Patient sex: M
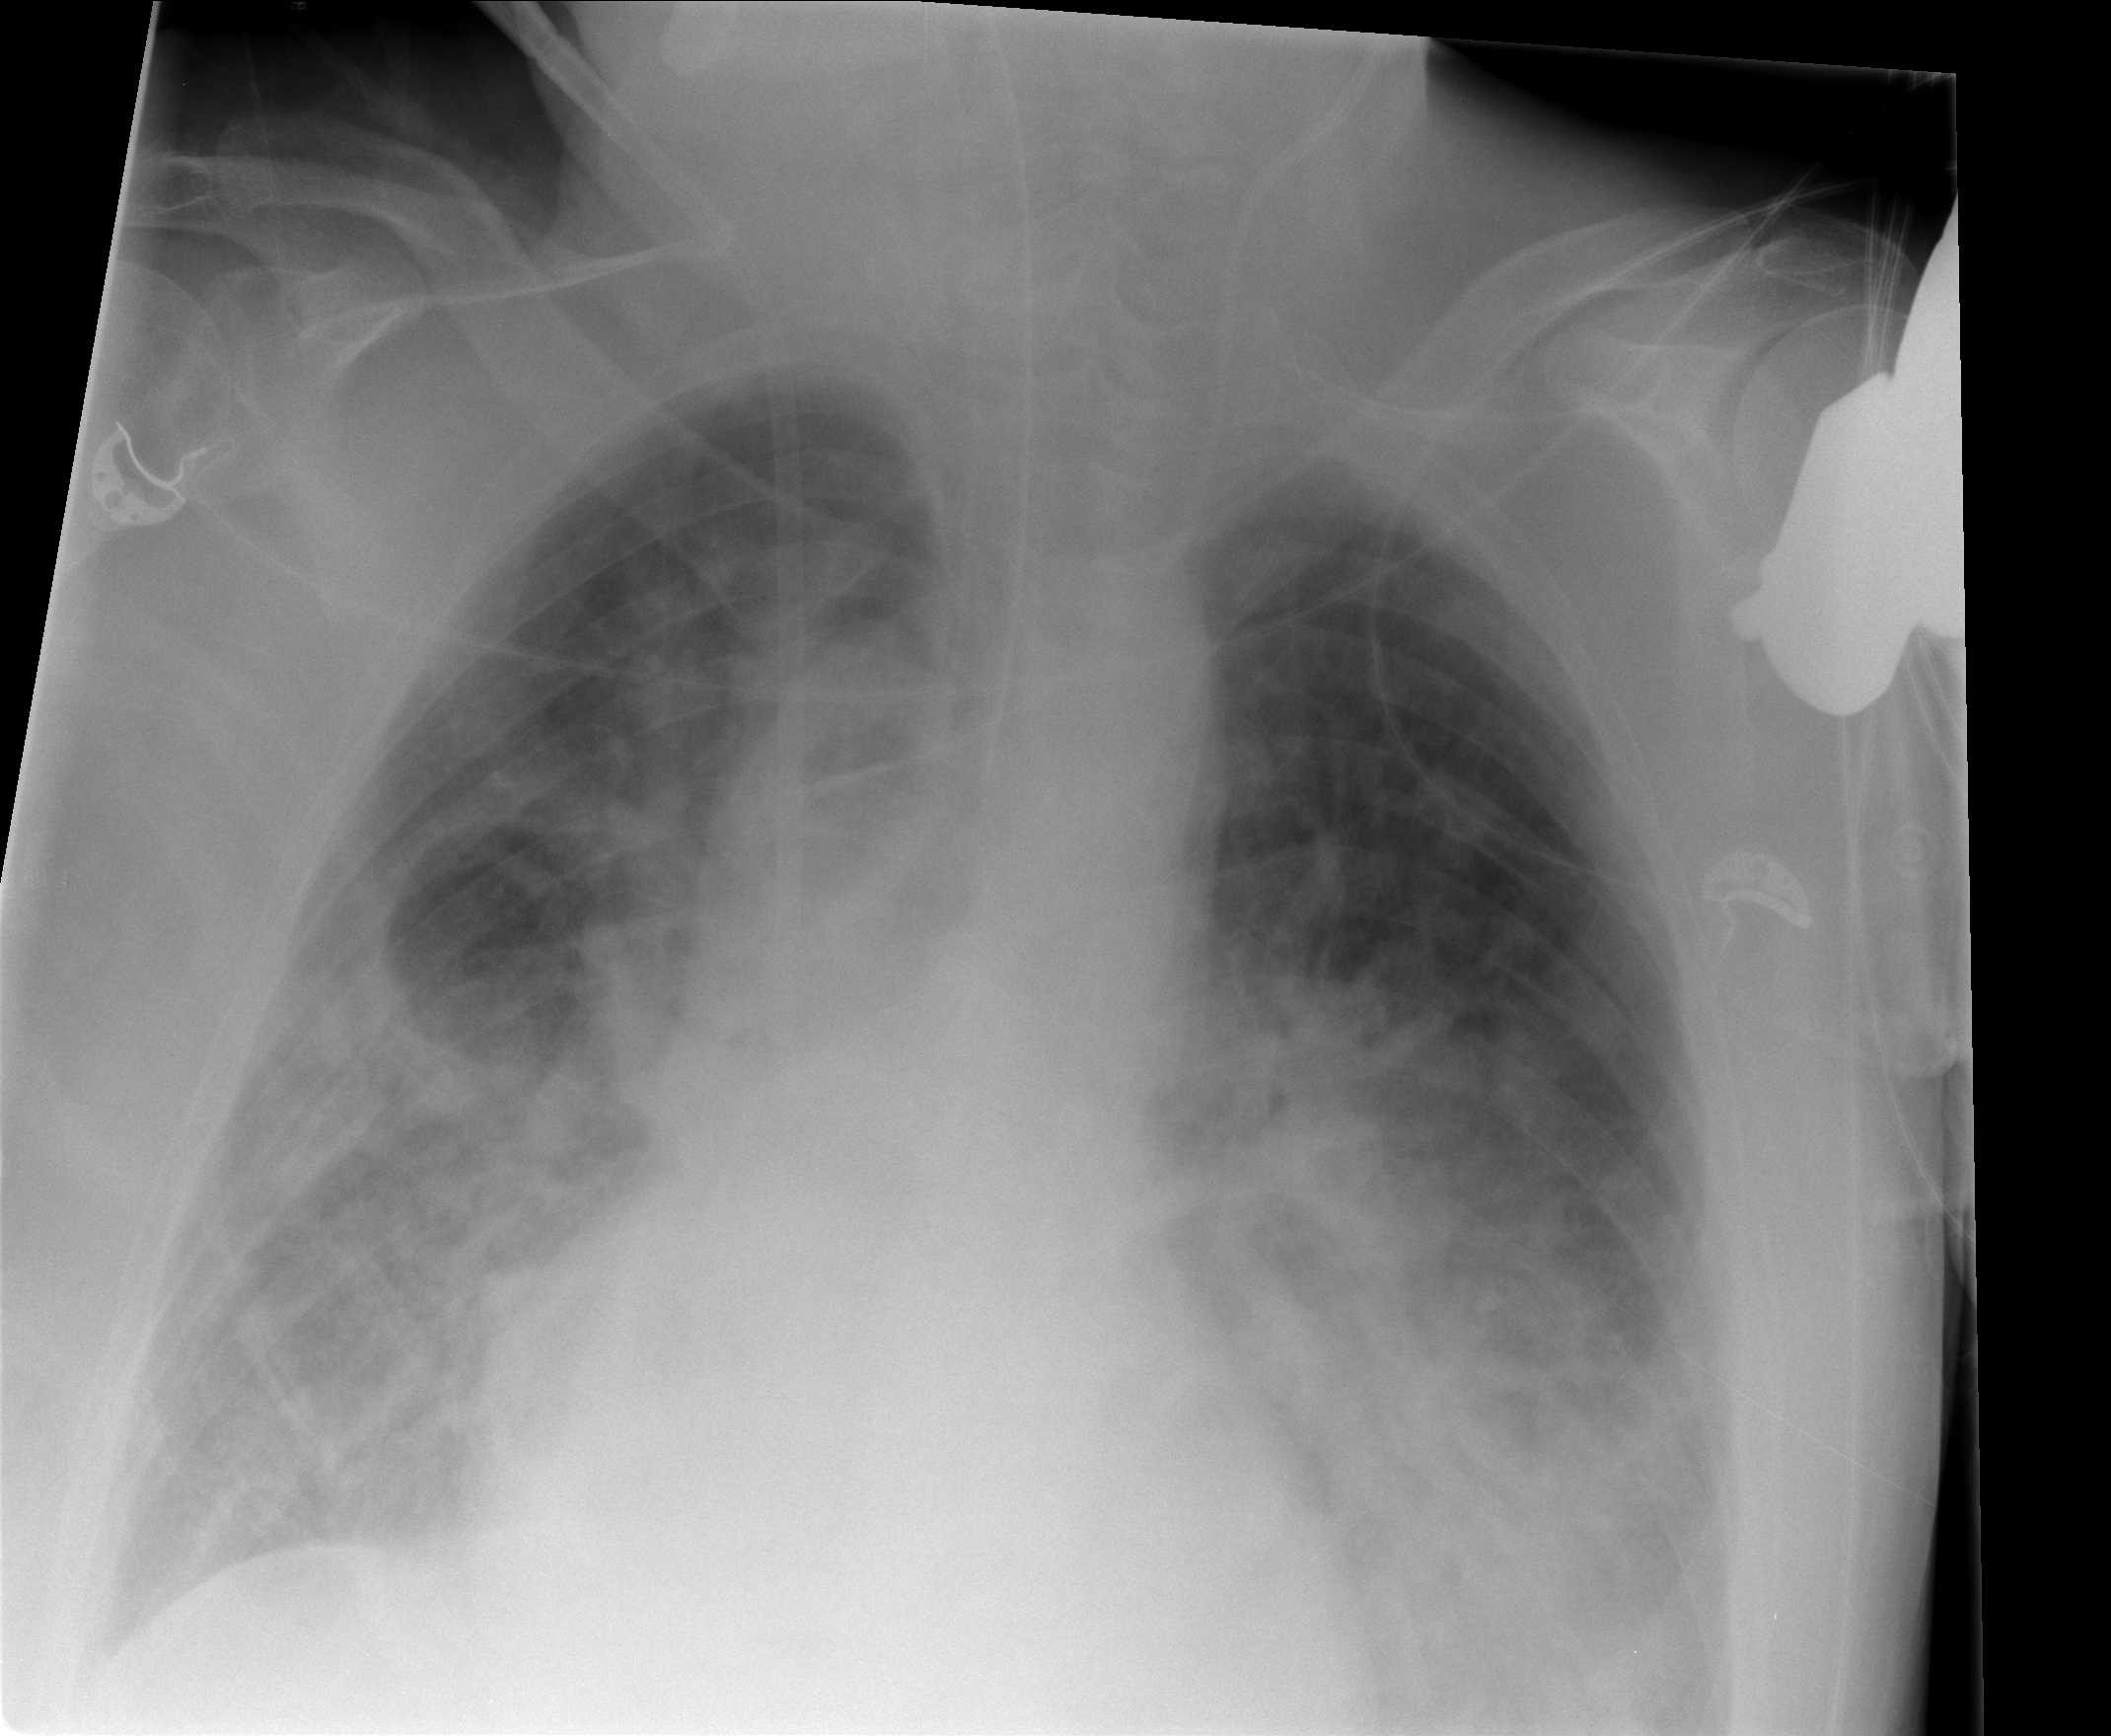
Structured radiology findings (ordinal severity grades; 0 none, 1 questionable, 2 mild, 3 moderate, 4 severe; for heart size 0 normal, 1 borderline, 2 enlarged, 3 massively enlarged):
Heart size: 1
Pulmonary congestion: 3
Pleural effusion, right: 2
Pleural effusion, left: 2
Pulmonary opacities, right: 3
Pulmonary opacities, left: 3
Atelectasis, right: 3
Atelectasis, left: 3